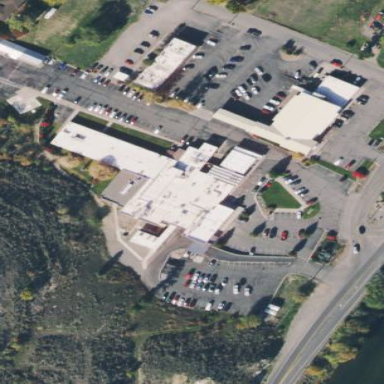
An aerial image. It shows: Hospital providing healthcare services.